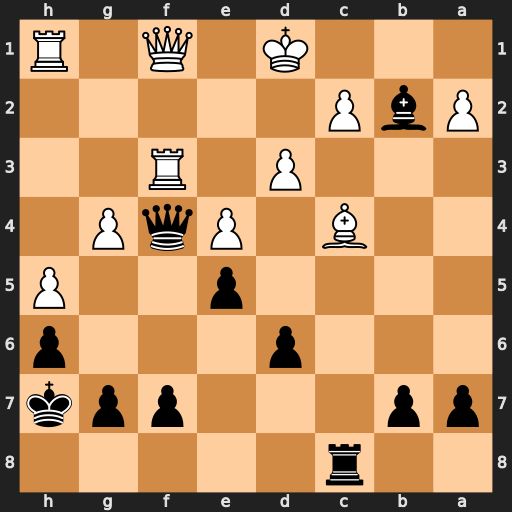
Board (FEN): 2r5/pp3ppk/3p3p/4p2P/2B1PqP1/3P1R2/PbP5/3K1Q1R
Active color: b
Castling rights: -
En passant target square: -
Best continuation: Qc1+ Ke2 Qxc2+ Ke3 Bd4#